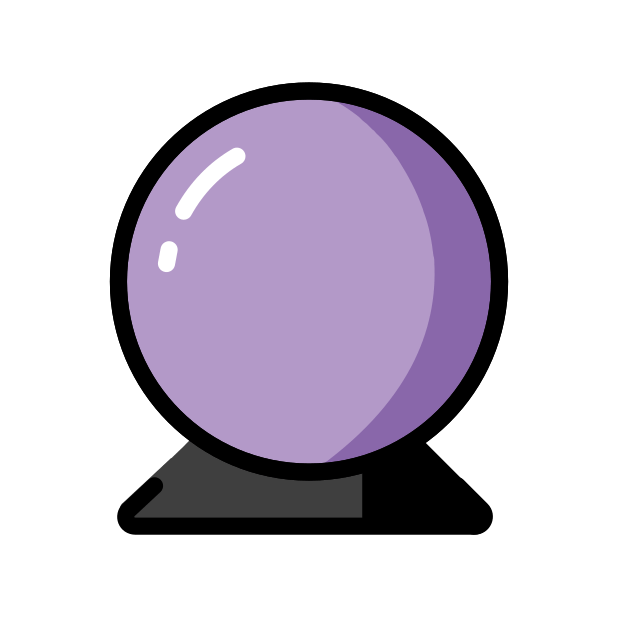
Emoji: 🔮
Name: crystal ball
Unicode: 0x1f52e